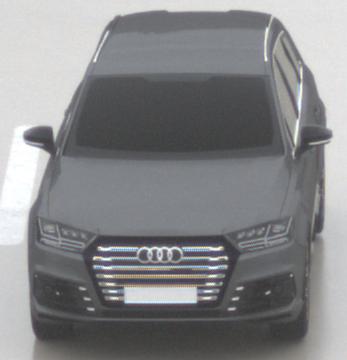
Make: Audi
Model: SQ7
Detailed model: -
Model produced from: 2016
Model produced until: 2018
Doors: 5
Color: gray
Road condition: wet road
Daytime: midday
Contrast: low contrast